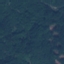
Land use / land cover: Forest